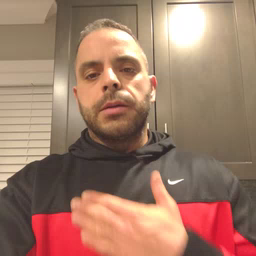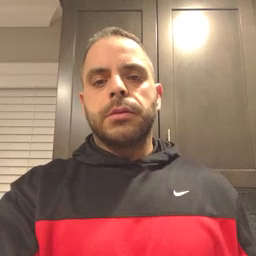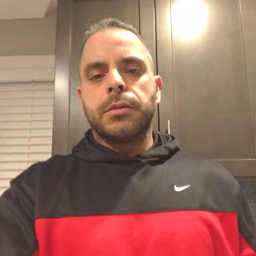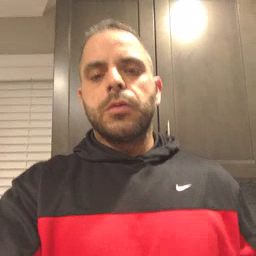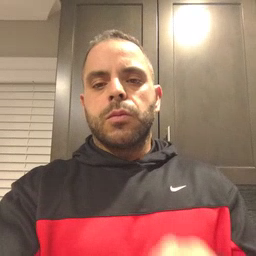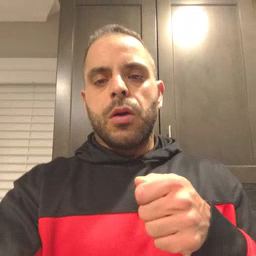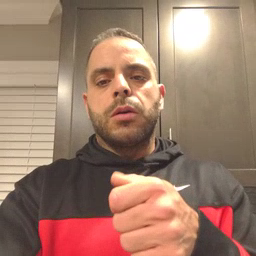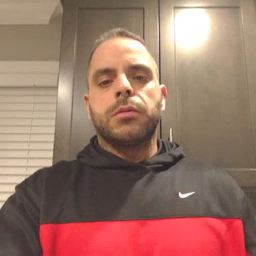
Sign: dryer